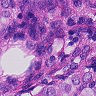
Metastatic tissue present: yes